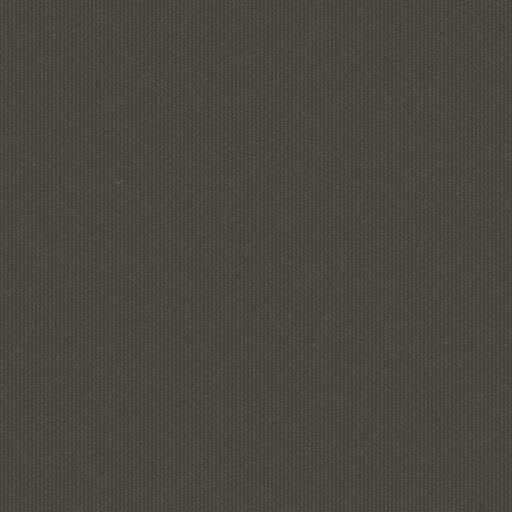
Tags: fabric rough